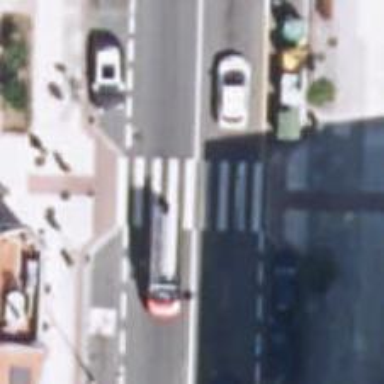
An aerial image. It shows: Uncontrolled footway crossing with markings.